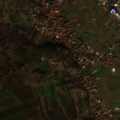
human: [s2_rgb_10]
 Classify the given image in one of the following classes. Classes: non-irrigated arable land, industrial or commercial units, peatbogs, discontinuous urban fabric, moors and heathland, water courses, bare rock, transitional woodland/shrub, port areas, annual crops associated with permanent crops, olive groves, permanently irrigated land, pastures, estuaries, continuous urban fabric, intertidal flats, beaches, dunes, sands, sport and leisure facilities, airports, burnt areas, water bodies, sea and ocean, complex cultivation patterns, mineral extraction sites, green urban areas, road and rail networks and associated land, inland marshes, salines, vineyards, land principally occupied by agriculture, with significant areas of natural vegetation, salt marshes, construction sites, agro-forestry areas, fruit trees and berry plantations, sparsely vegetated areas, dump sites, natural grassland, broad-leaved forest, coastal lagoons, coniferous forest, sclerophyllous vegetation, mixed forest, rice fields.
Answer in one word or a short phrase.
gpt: discontinuous urban fabric, mineral extraction sites, non-irrigated arable land, complex cultivation patterns, land principally occupied by agriculture, with significant areas of natural vegetation